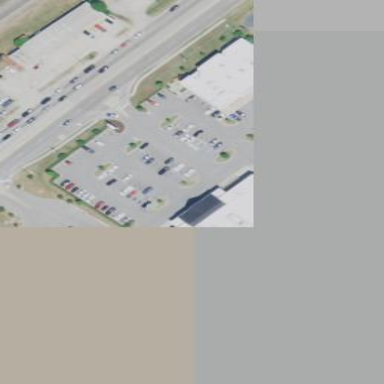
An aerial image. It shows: Retail area.